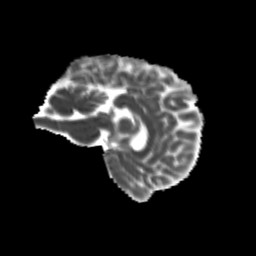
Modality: MD
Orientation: sagittal
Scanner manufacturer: siemens
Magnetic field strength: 3 T
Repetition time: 9.2 s
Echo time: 0.084 s